Question: I'm trying to write a browser extension that allows users to save pictures from page to favorites (like pinterest, you know). By clicking on the extension icon it adds a special field to html and user can drag any image from the page to it. Then the image uploaded to the server (preferably as a file, but simple url from 'src="..."' may be usable too). See the example below.
Simple 'input<URL>.
Maybe there's some well-known ways to do it? Or existing JavaScript libraries? I don't really want to modify foreign page code, it may annoy users (for example use heavy jQuery UI and make all img tags draggable). Natural drag'n'drop behavior would be ideal.

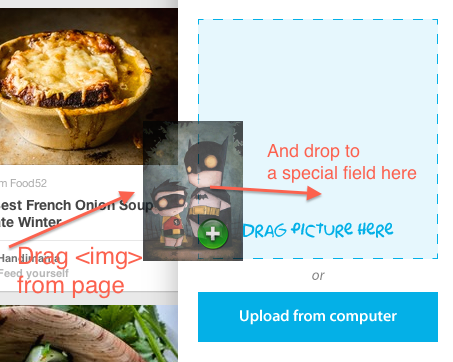
Answer: I found the simple and beautiful solution.
Attach 'onmousedown' event listener to every 'img' tag on the page, save URL to temporary variable and read it if 'ondrop' event fired on upload field.
Simplified example:
'''
var imgURL = "";
$("a, img").on("mousedown", function(e) {
var $target = $(e.target);
if ($target.prop("tagName").toLowerCase() == 'img') {
imgURL = $target.attr('src');
}
});
$("#my-drop-area").on("dragenter dragover dragleave", function(e) {
// need for proper ondrop event activation
e.preventDefault();
e.stopPropagation();
}).on("drop", function(e) {
e.preventDefault();
e.stopPropagation();
console.debug("Dropped! URL:", imgURL);
});
'''